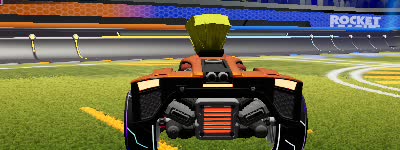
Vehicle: breakout